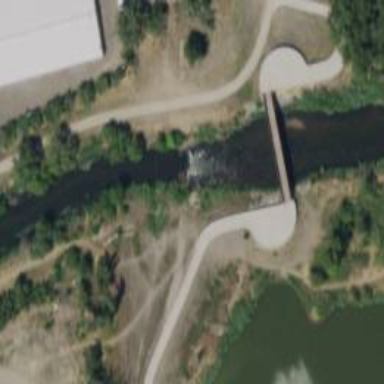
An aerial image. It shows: Weir in waterway.